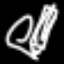
Label: pencil